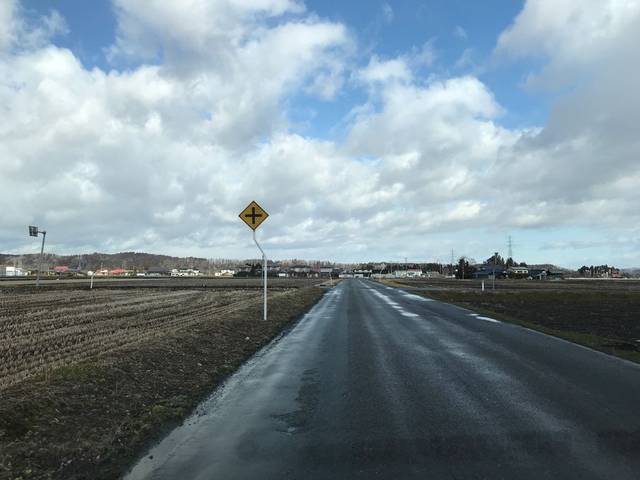
Region: Japan
Coordinates: 39.149, 141.078